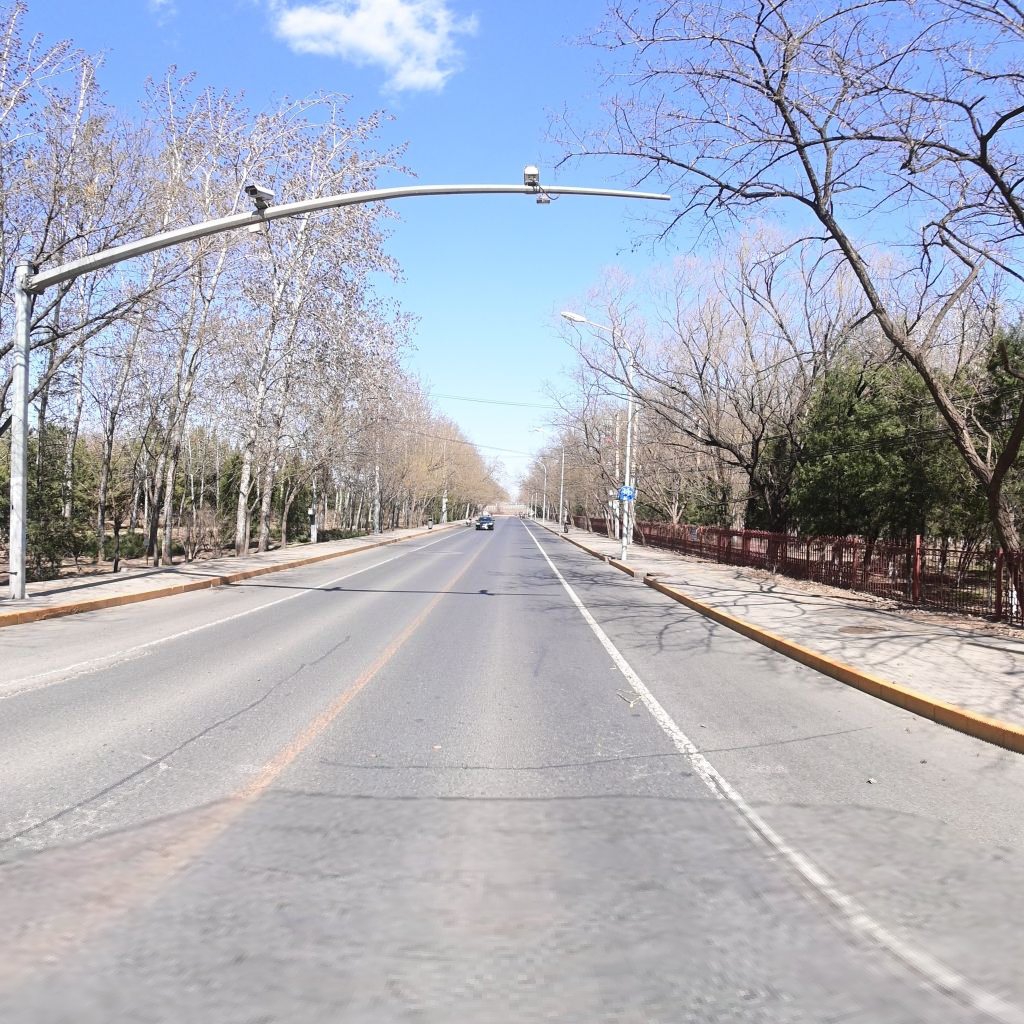
Region: Chaoyang
Road damage annotations: longitudinal patch, transverse patch, longitudinal patch